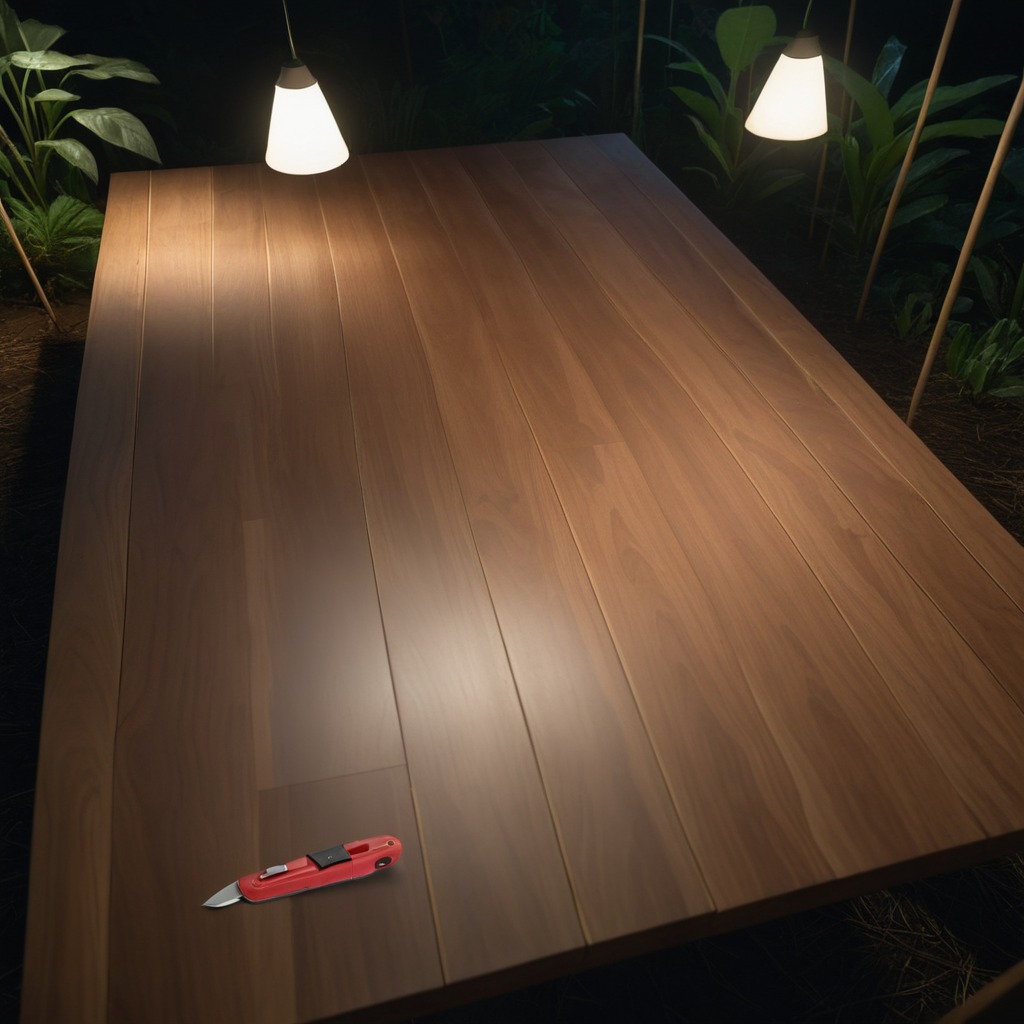
A utility knife is lying on the wooden table.